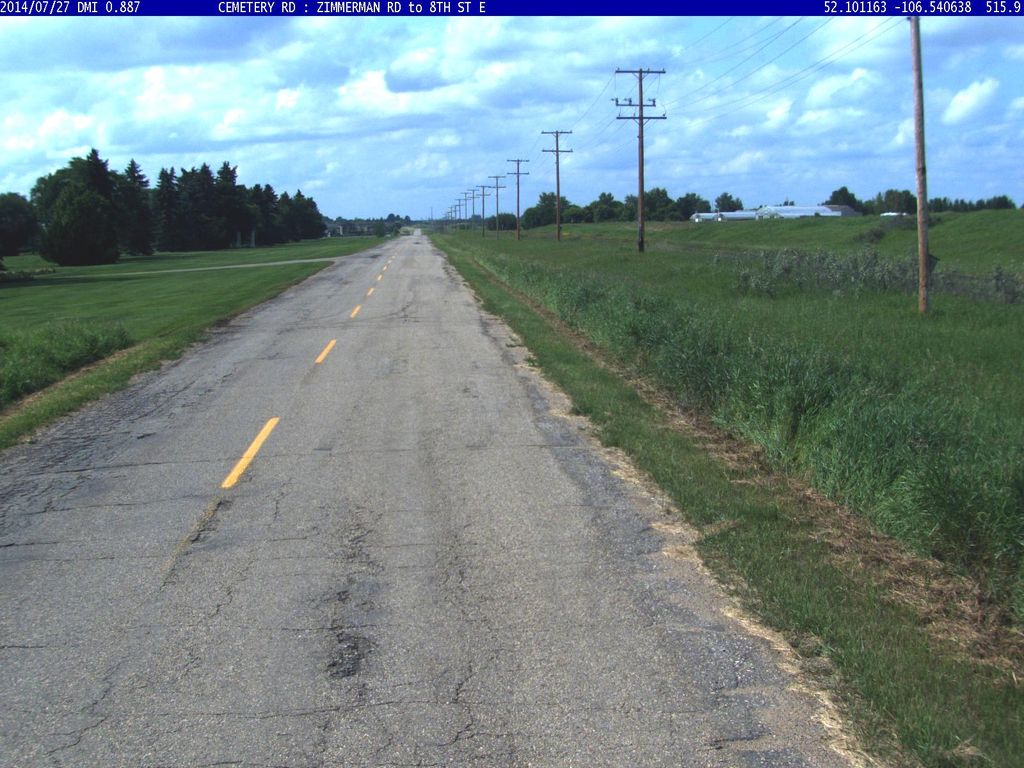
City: saskatoon